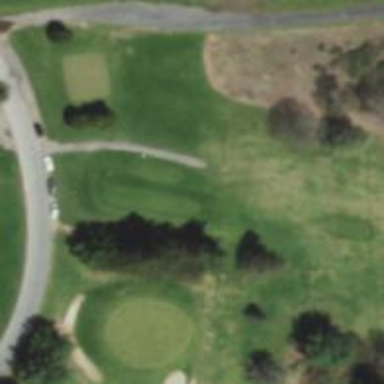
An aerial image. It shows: Golf tee.